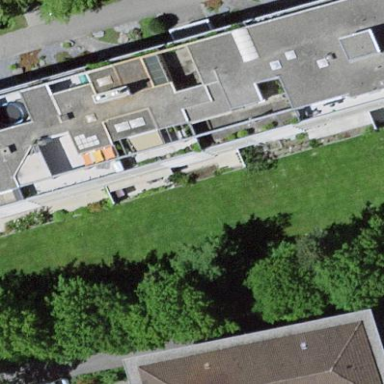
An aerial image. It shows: Image showing building with apartments.